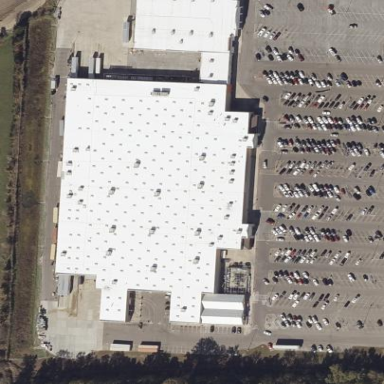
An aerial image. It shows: Supermarket with flat white roof.